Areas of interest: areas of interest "Yuyao Municipal Public Security Bureau Traffic Police Division Jiangbei Unit"
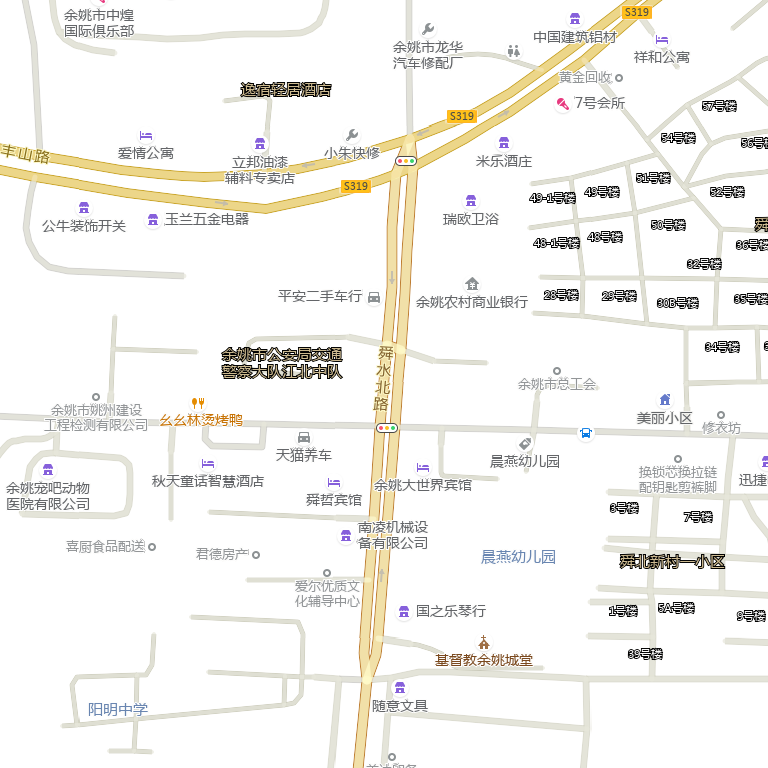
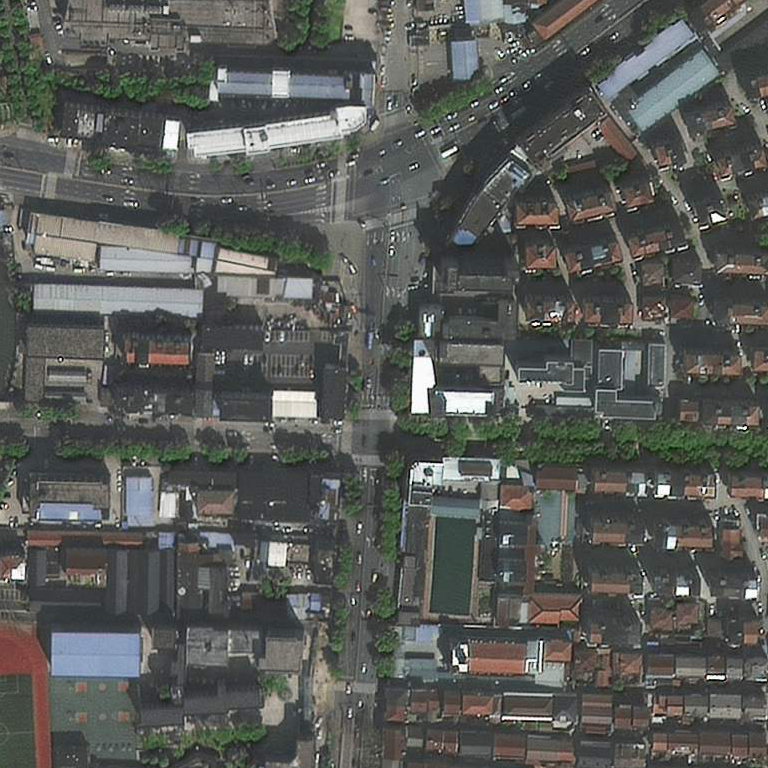